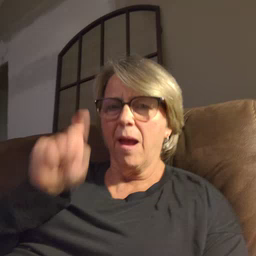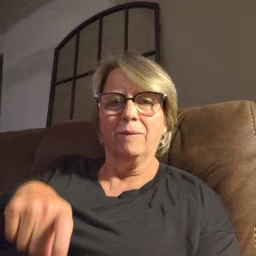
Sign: haveto